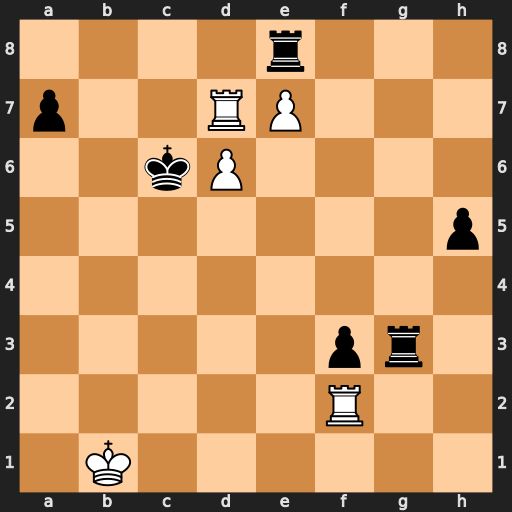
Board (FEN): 4r3/p2RP3/2kP4/7p/8/5pr1/5R2/1K6
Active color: w
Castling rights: -
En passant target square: -
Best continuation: Rd8 Rg1+ Ka2 Rg2 Rxg2 fxg2 Rxe8 g1=Q Rc8+ Kxd6 e8=Q